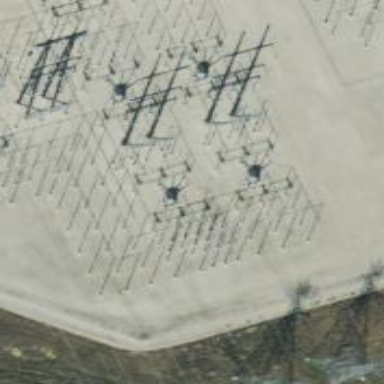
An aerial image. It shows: Switch for power supply.